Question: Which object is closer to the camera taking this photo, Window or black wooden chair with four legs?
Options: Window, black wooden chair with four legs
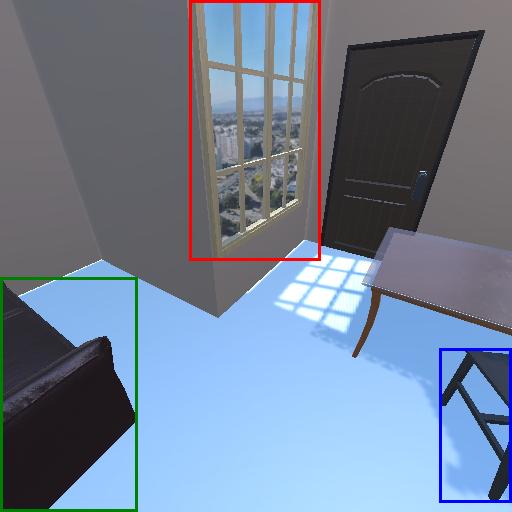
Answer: Window